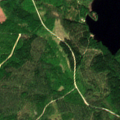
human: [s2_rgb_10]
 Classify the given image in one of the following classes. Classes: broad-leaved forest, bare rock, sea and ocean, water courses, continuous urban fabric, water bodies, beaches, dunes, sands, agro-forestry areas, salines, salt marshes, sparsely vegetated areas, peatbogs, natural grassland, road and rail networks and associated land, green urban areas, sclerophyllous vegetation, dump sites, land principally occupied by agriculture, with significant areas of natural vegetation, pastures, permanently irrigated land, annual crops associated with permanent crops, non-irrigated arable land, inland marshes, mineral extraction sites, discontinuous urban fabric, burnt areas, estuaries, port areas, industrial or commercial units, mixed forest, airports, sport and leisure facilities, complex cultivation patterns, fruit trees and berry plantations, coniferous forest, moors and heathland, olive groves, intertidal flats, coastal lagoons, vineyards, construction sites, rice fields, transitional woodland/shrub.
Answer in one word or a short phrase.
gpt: coniferous forest, mixed forest, water bodies